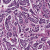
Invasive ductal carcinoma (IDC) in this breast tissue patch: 1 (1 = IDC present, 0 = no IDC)